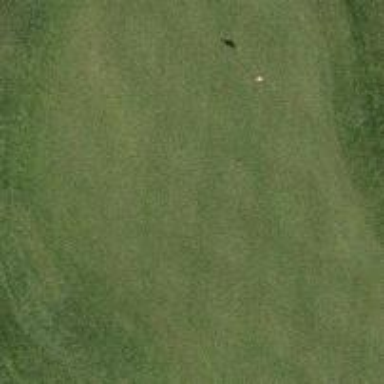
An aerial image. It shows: Golf green.